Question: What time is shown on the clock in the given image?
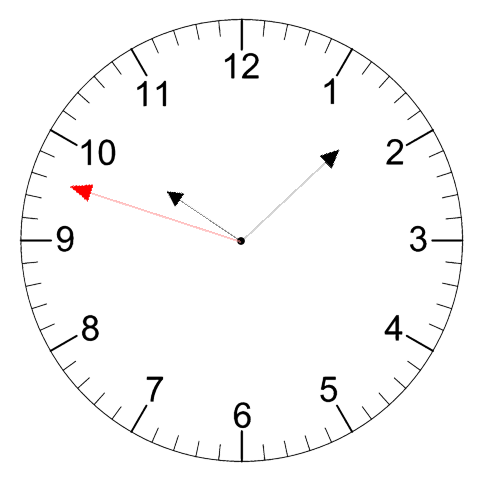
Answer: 10:07:48